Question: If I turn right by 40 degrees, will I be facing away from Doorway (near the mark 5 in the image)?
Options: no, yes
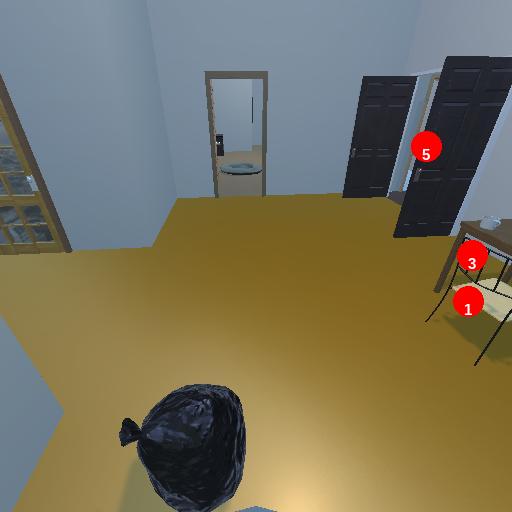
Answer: no